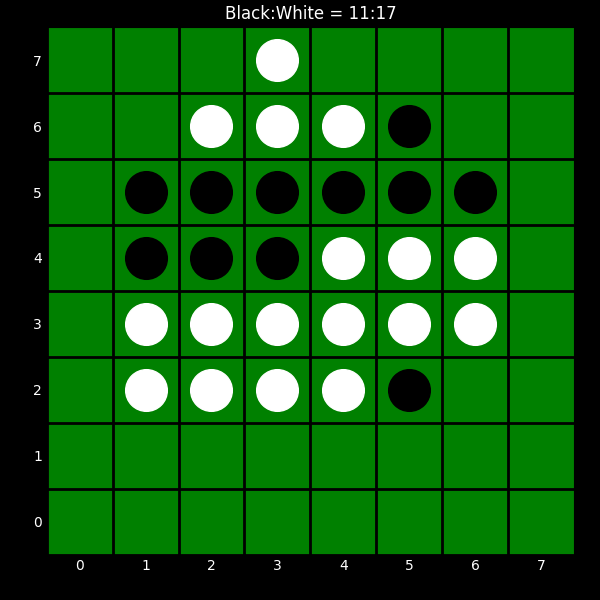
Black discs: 11
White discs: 17